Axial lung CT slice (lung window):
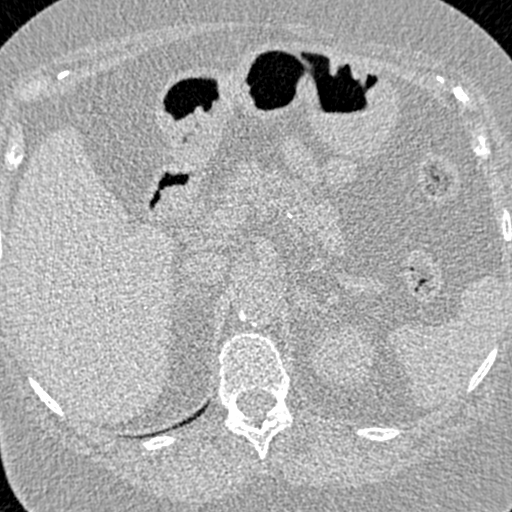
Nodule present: no